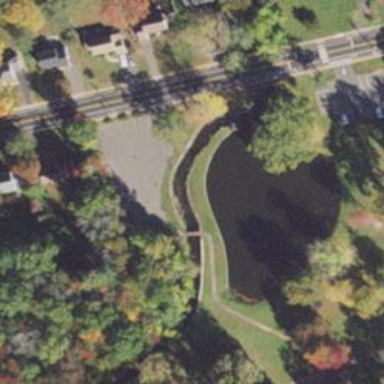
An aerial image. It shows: Weir in waterway.